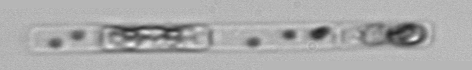
Label: Guinardia_delicatula_TAG_internal_parasite